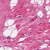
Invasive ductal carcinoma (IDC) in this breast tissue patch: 0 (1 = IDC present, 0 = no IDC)